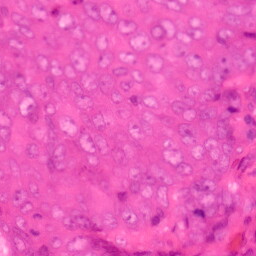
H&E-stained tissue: Colon